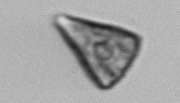
Label: Licmophora